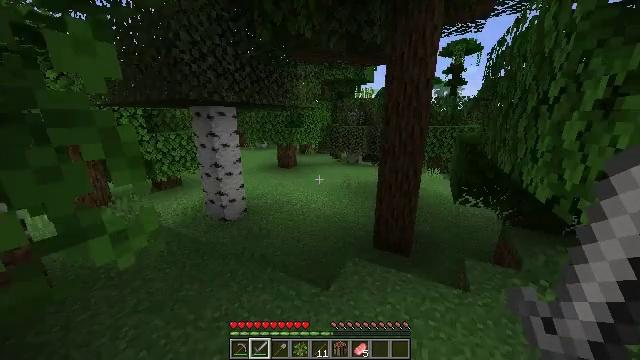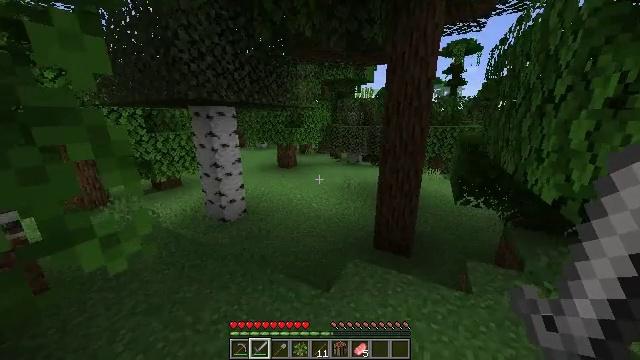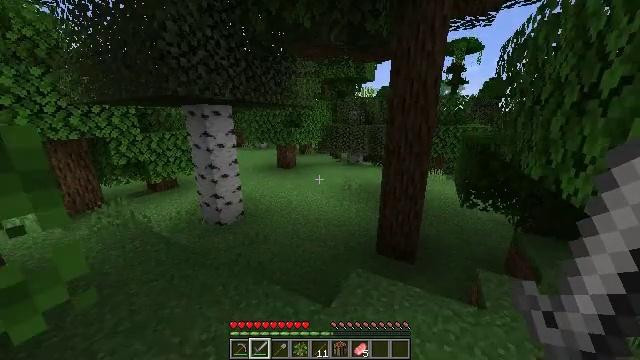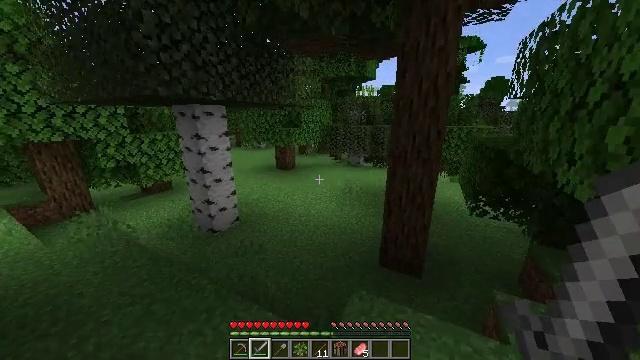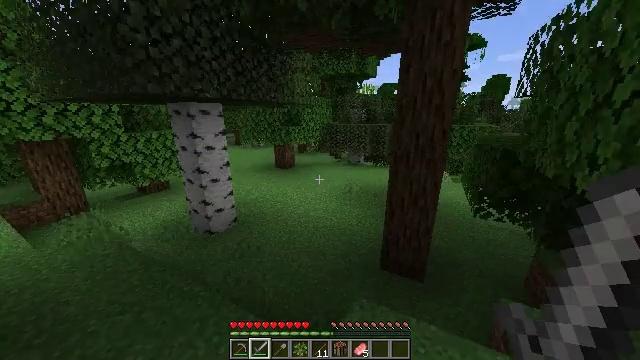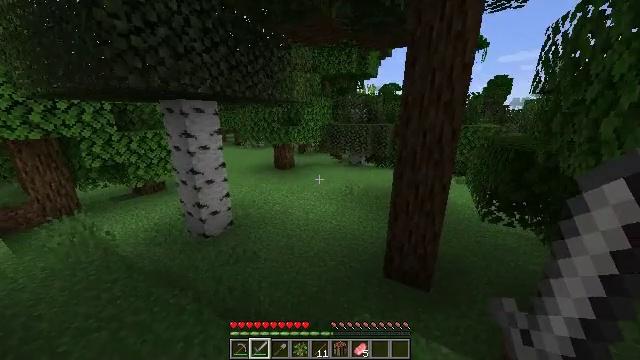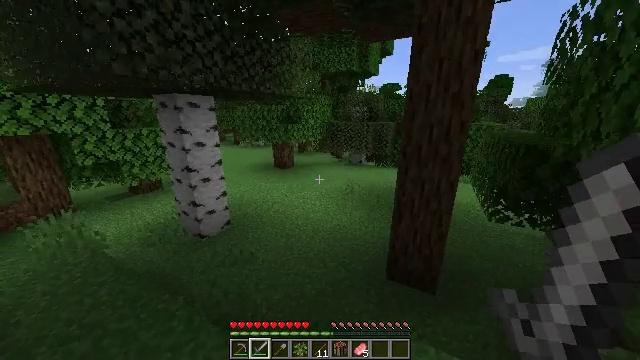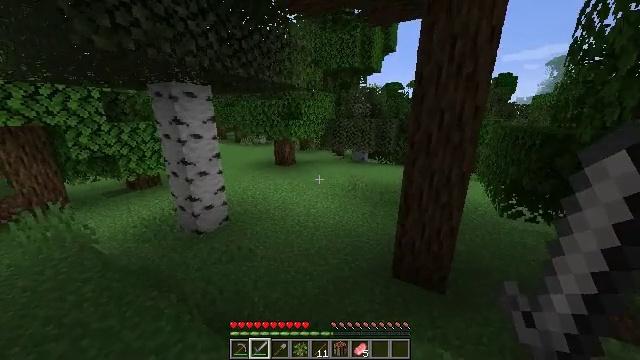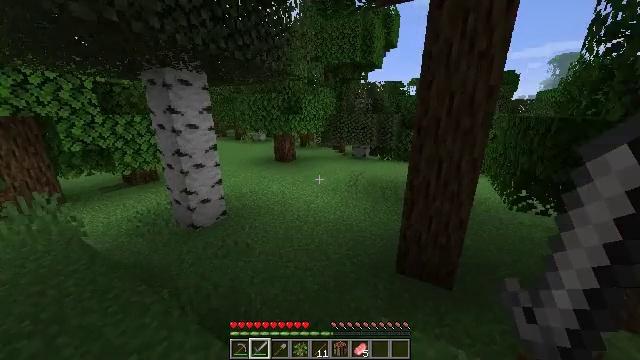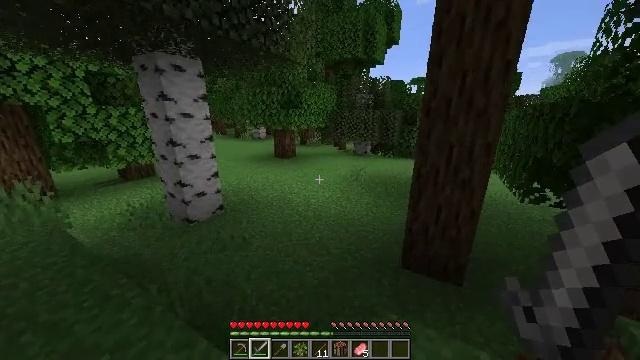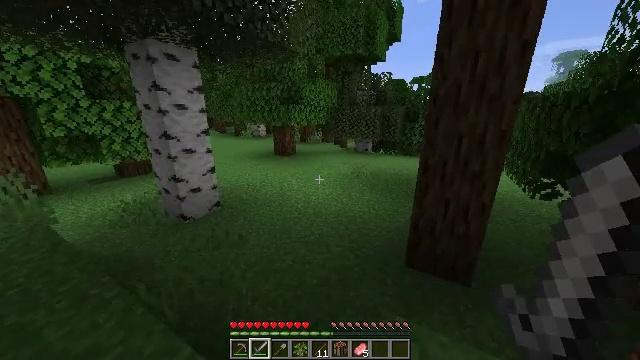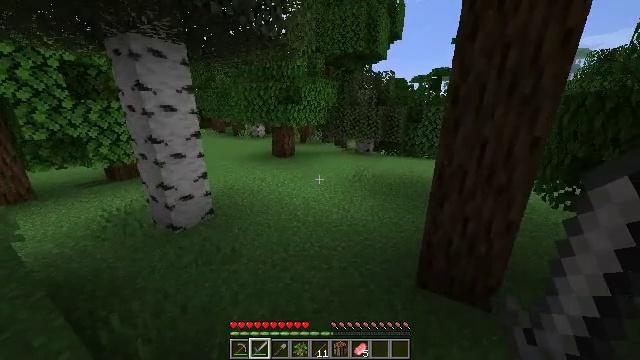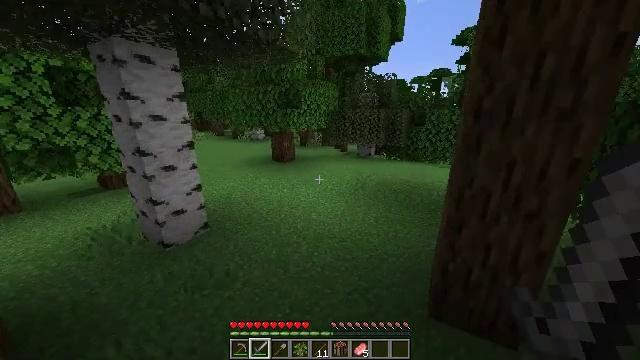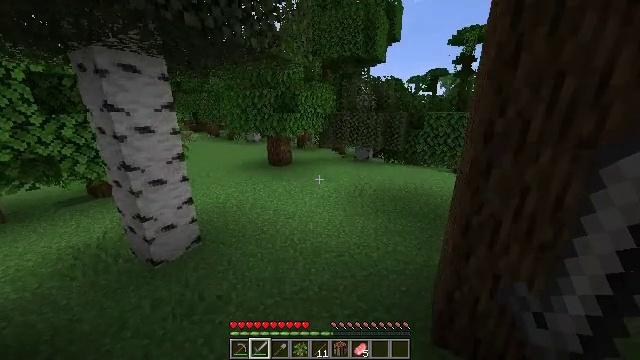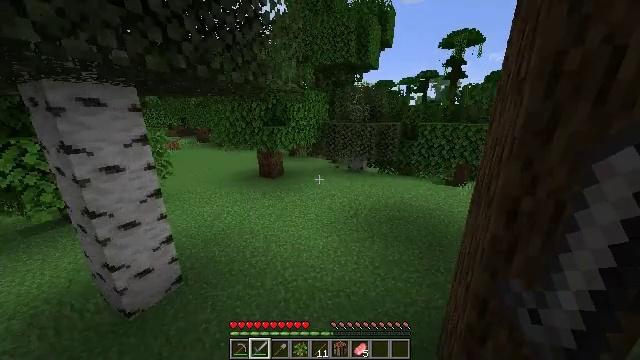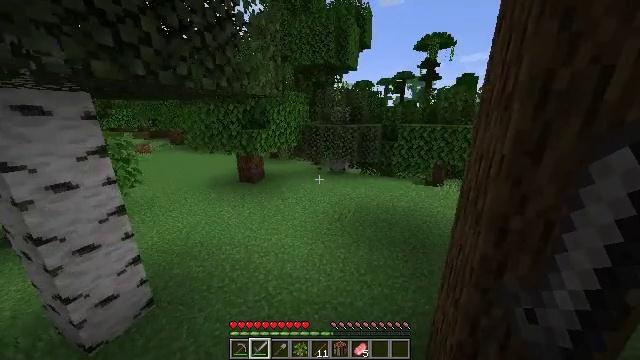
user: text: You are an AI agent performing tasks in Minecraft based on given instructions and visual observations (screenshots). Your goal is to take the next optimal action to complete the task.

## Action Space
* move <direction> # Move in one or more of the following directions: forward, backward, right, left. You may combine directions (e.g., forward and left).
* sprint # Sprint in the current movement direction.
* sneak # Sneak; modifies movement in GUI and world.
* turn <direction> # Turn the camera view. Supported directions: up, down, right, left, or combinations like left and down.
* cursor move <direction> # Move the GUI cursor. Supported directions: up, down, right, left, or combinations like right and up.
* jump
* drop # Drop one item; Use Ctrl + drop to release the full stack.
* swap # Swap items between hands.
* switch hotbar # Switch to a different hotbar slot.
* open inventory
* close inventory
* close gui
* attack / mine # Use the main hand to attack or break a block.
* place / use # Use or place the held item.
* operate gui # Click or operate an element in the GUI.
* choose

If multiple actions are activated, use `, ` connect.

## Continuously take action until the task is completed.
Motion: motion action
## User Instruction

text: Collect some bamboo.
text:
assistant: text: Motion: move forward, sprint
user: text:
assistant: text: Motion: move forward, sprint
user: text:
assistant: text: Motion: move forward, sprint
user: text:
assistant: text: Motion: move forward, sprint
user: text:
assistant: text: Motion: move forward, sprint
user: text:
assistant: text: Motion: move forward, sprint
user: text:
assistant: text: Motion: move forward, sprint
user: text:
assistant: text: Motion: move forward, sprint
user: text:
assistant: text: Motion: move forward, sprint
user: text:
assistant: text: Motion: move forward, sprint
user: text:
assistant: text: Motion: move forward, sprint
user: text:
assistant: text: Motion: move forward, sprint, jump
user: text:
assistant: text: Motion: move forward, sprint, jump
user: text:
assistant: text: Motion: move forward, sprint, turn right, jump
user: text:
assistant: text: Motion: move forward, sprint, turn right, jump
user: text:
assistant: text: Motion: move forward, sprint, turn right, jump
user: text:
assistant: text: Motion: move forward, sprint, turn right
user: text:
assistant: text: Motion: move forward, sprint, turn right
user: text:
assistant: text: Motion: move forward, sprint, turn right
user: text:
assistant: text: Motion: move forward, sprint, turn right
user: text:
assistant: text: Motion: move forward, sprint, turn right
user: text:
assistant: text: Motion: move forward, sprint, turn right
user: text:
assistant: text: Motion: move forward, sprint, turn right
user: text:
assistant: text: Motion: move forward, sprint, turn right
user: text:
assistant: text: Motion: move forward, sprint, turn right
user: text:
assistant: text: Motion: move forward, sprint
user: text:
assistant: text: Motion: move forward, sprint
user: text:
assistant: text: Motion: move forward, sprint
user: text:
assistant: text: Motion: move forward, sprint
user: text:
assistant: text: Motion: move forward, sprint